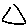
Label: triangle